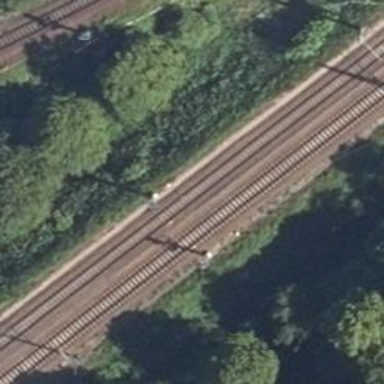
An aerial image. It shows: Railway signal.